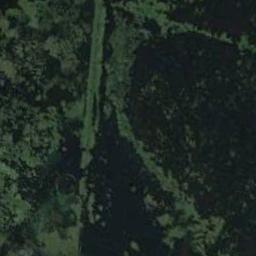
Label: wetland